Field crop: maize
Growth stage: 2
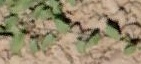
Species: convolvulus